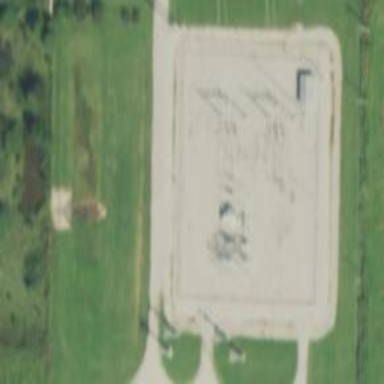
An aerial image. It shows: Distribution-level power substation.